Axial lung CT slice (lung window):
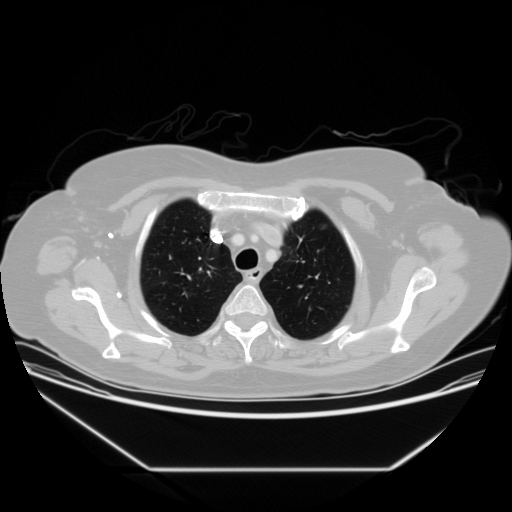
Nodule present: no